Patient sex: F
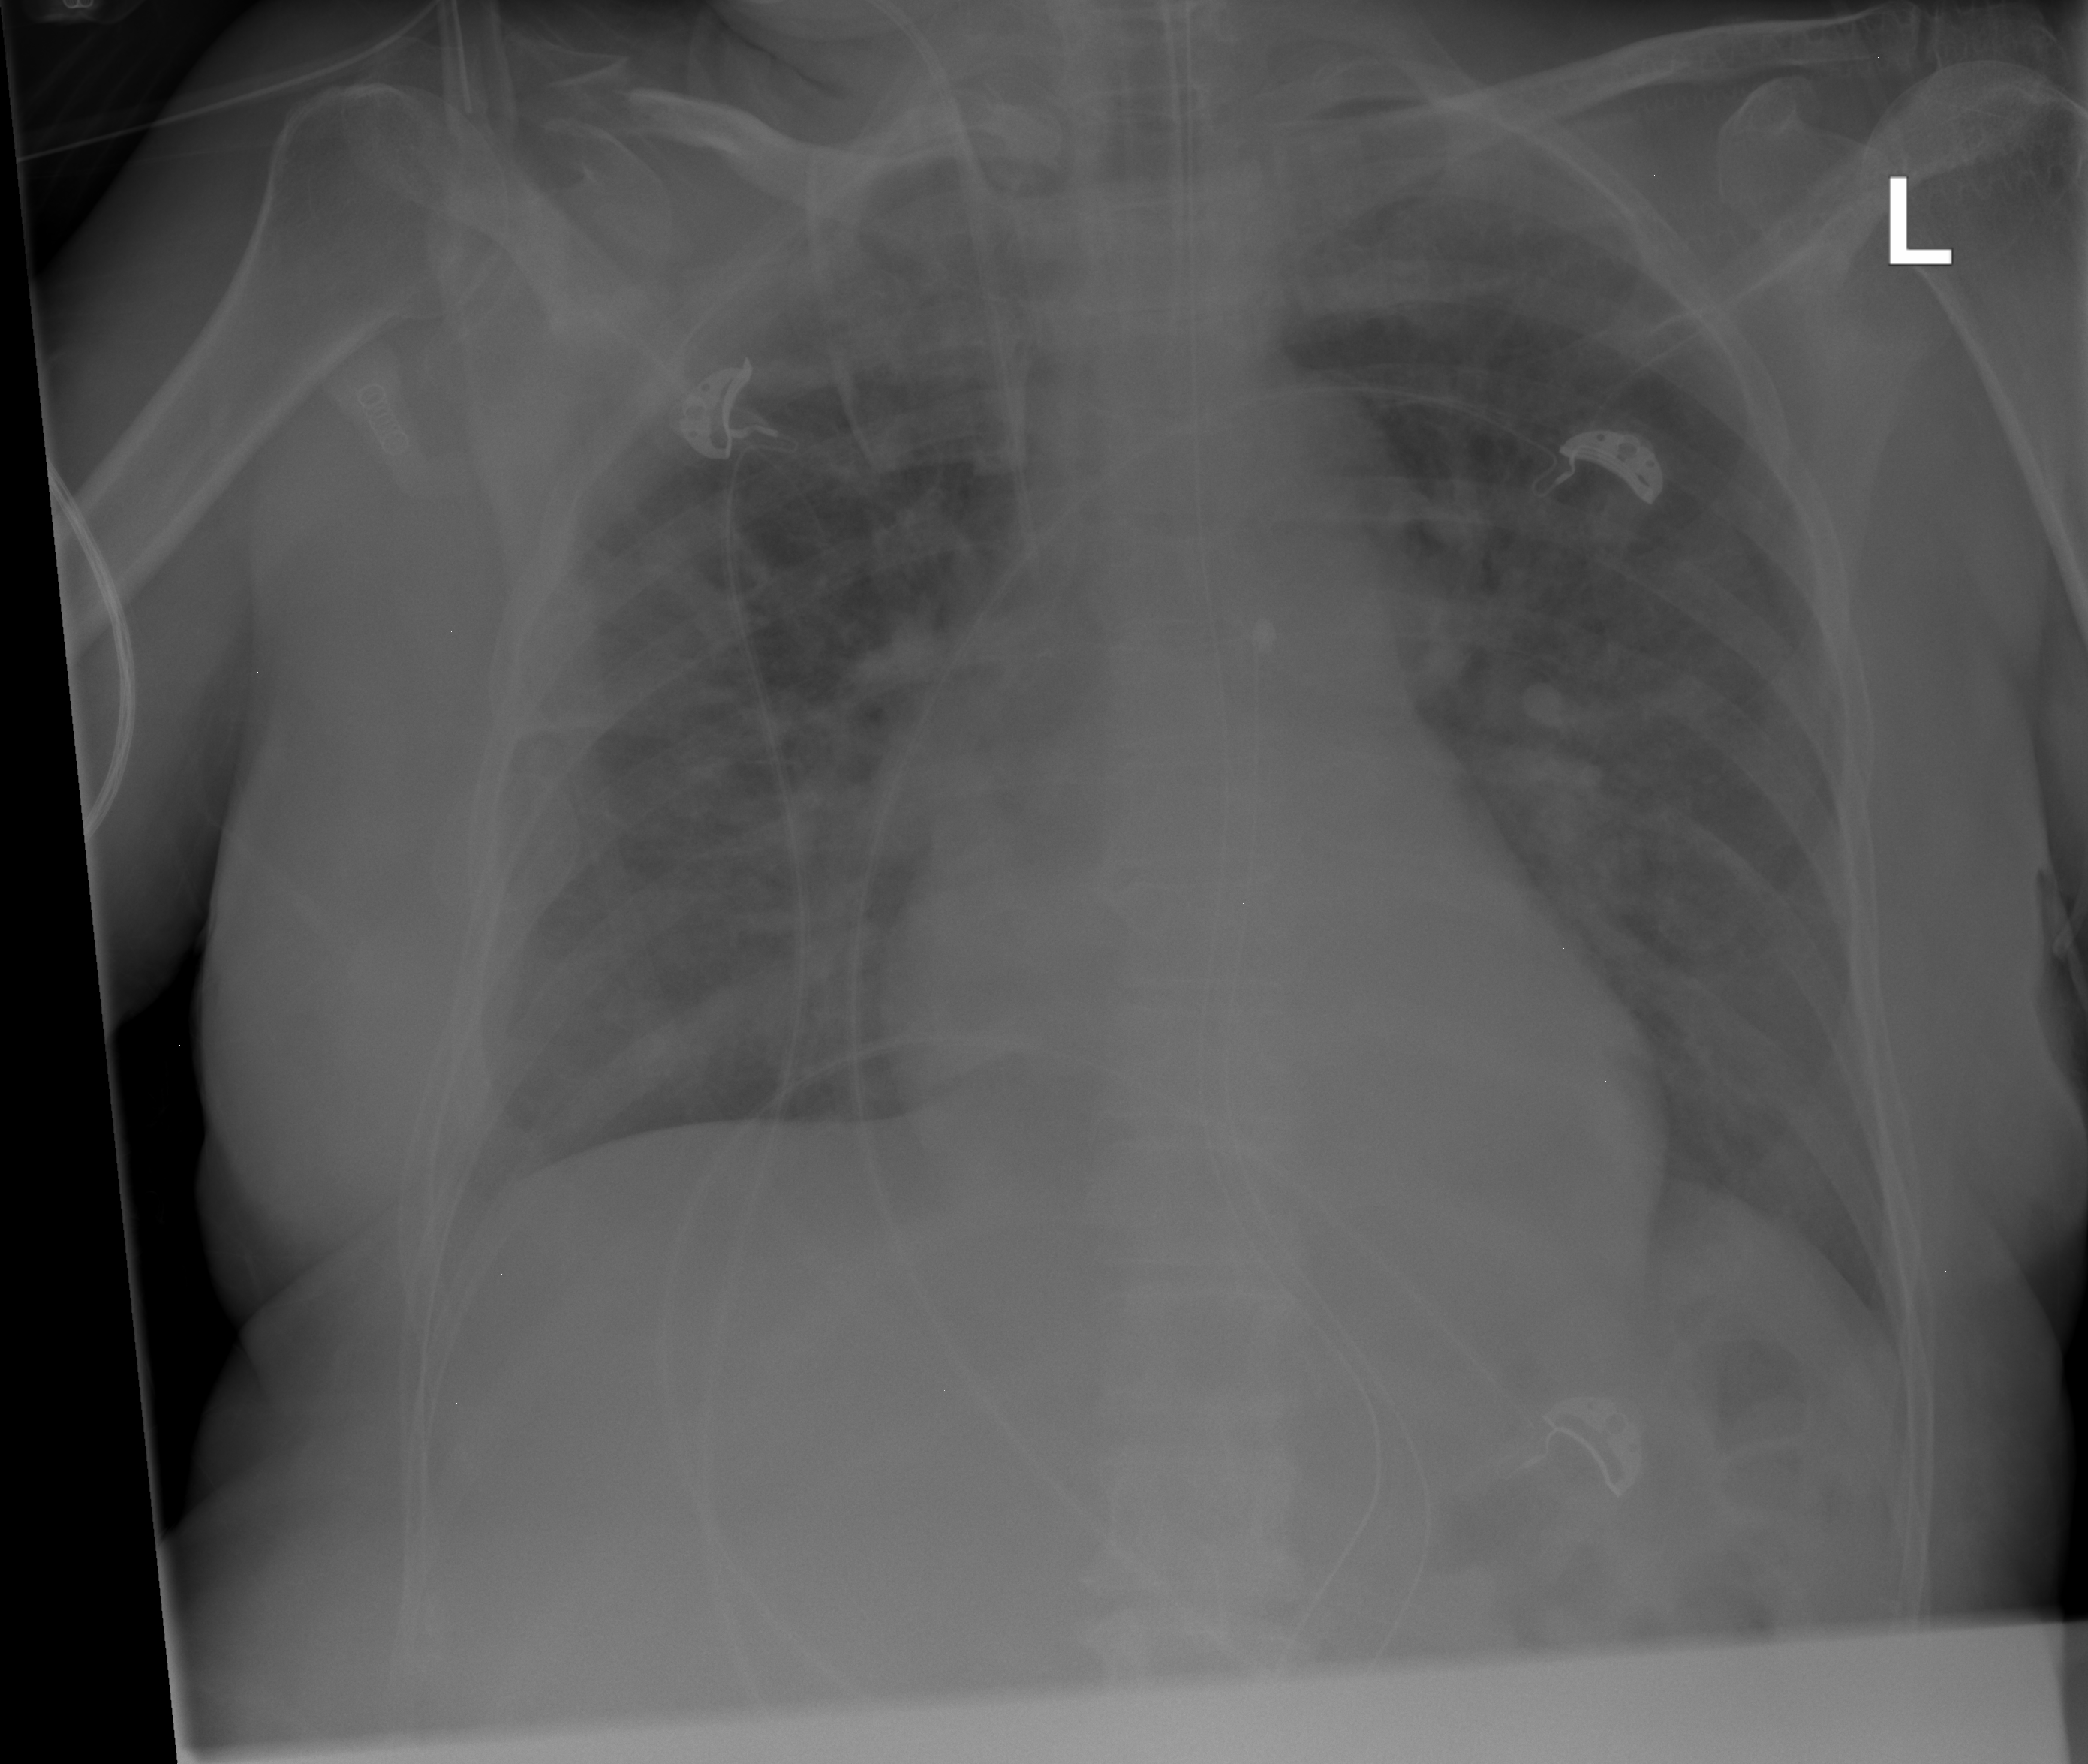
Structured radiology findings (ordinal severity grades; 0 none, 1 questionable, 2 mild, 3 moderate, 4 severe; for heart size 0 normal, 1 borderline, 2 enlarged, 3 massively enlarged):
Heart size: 0
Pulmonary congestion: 3
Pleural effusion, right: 0
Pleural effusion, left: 0
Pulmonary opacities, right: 0
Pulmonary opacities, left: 0
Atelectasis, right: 0
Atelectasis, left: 0